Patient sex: M
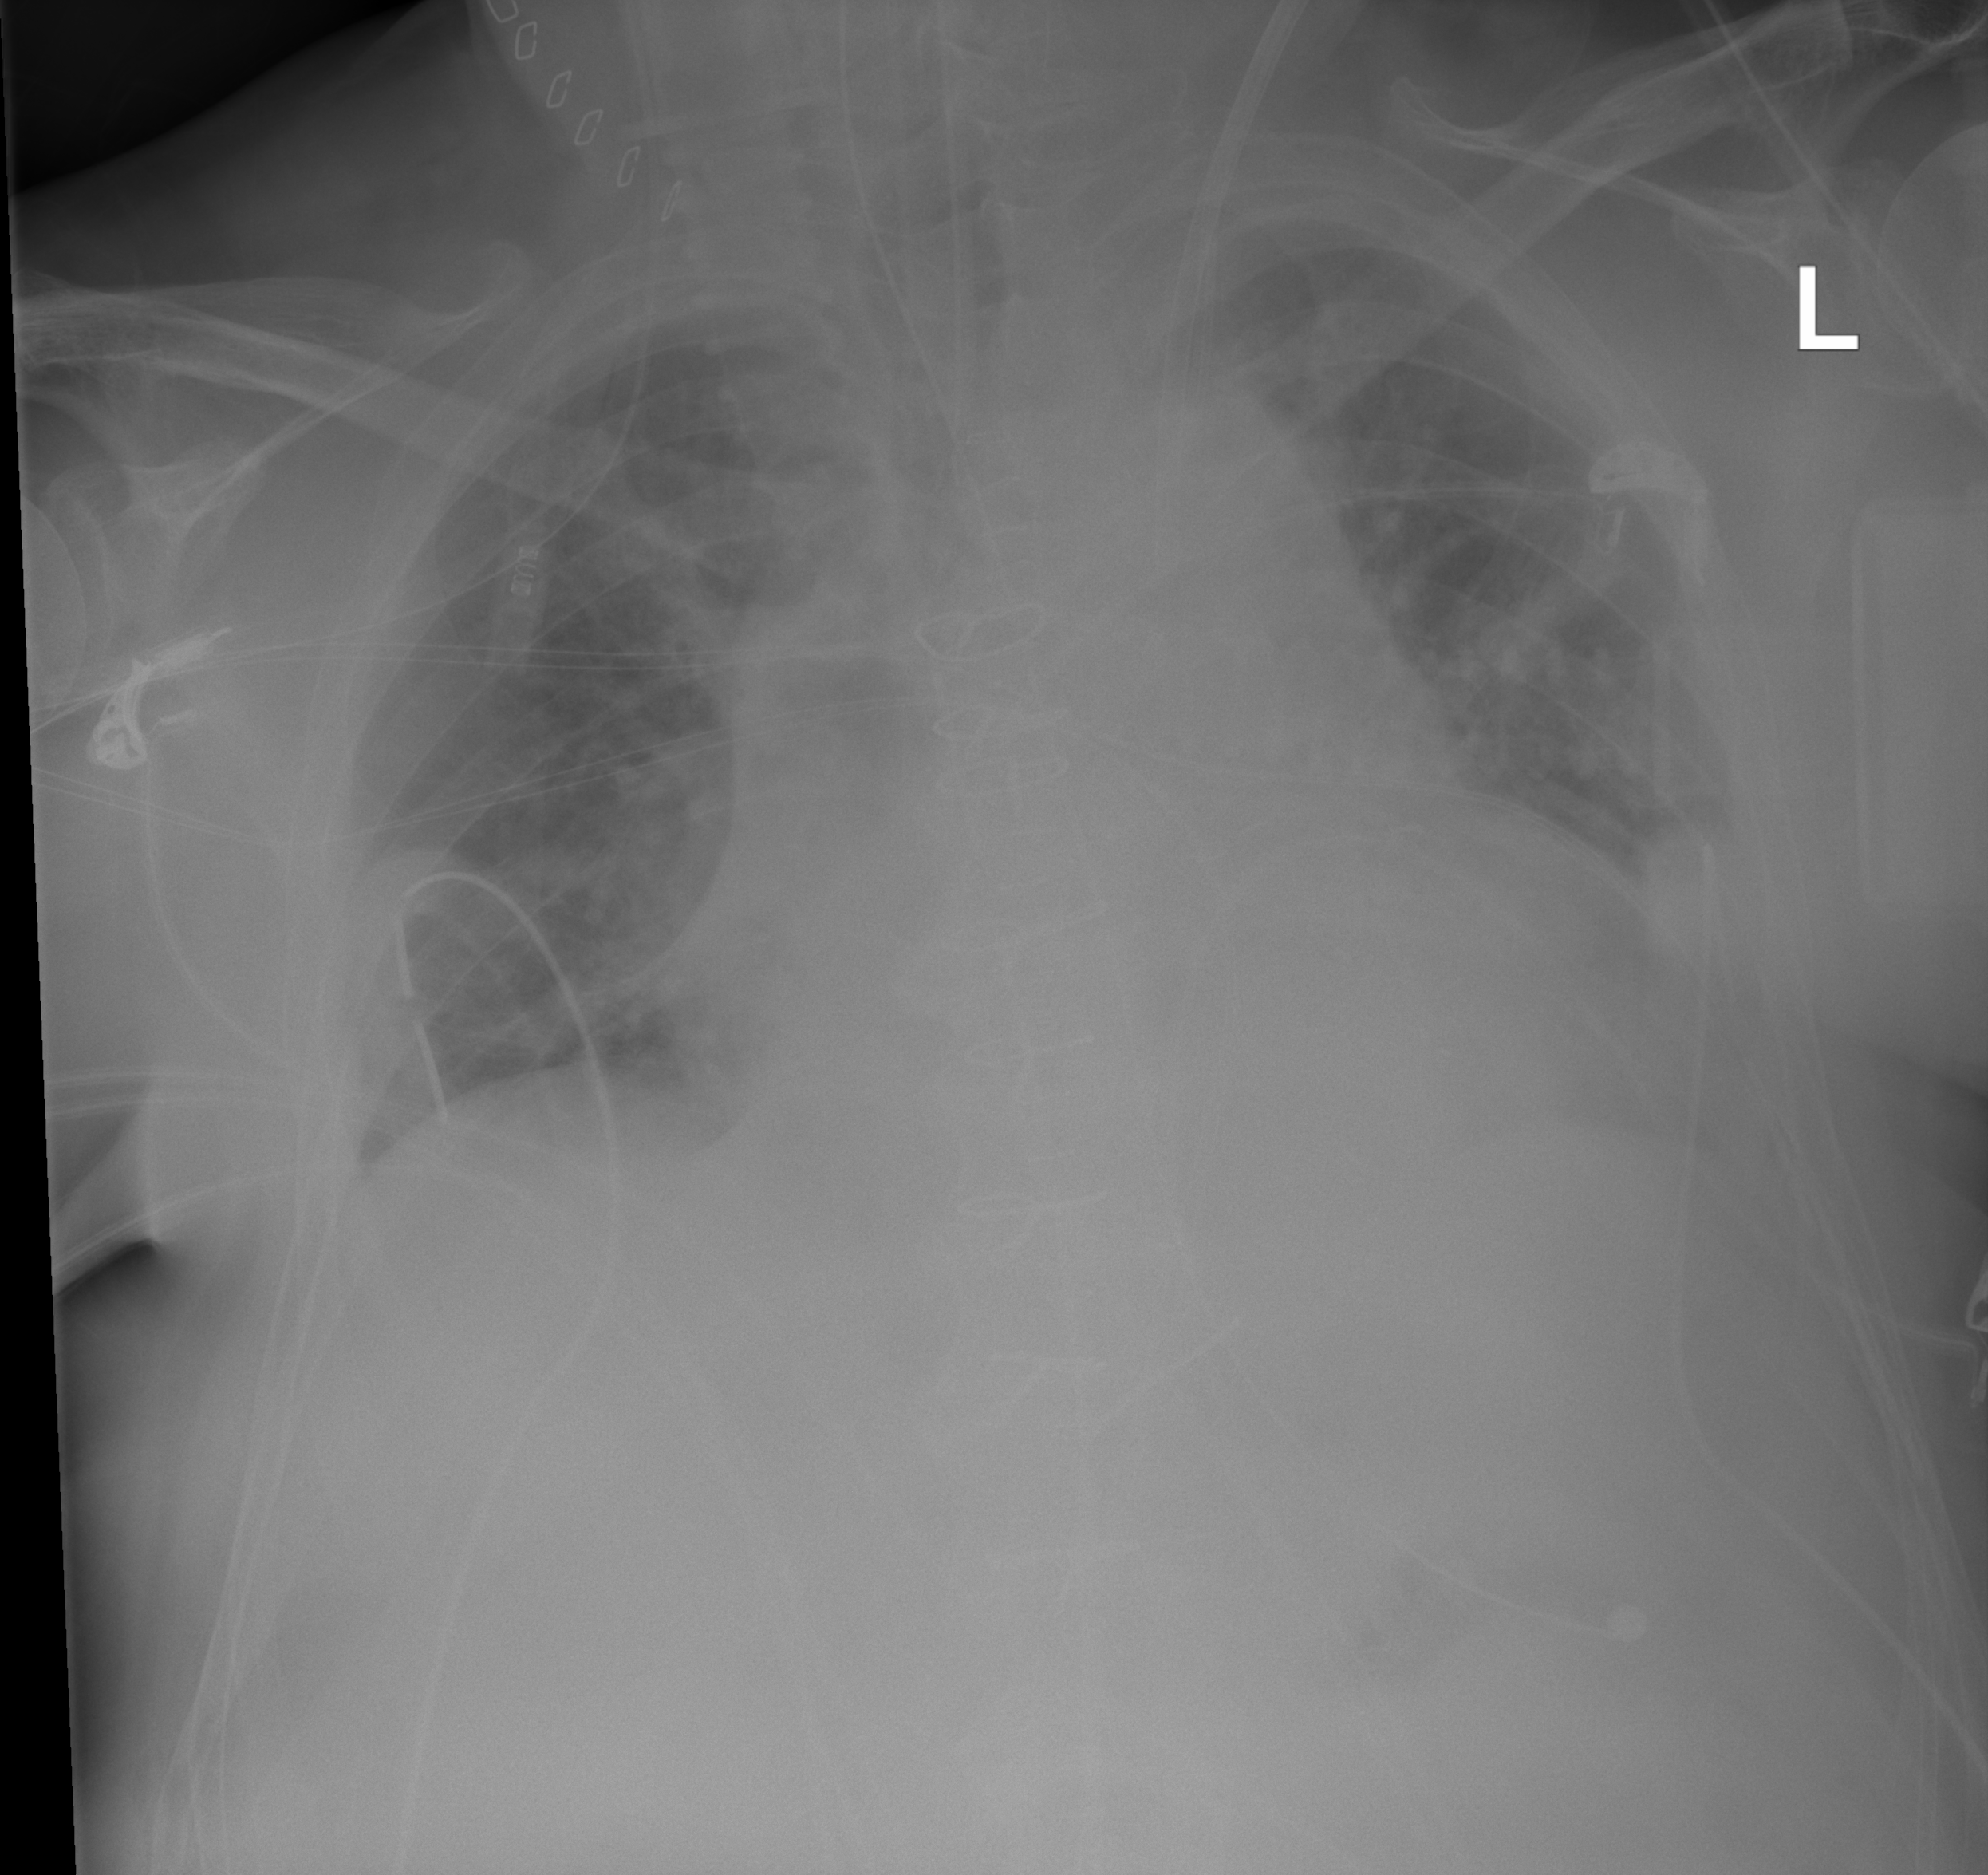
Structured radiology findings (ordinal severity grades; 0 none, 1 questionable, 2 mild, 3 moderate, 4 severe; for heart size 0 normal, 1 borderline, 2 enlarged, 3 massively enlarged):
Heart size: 3
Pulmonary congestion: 1
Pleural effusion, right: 0
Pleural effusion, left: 1
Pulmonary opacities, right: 0
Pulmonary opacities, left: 0
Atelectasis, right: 2
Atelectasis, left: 0